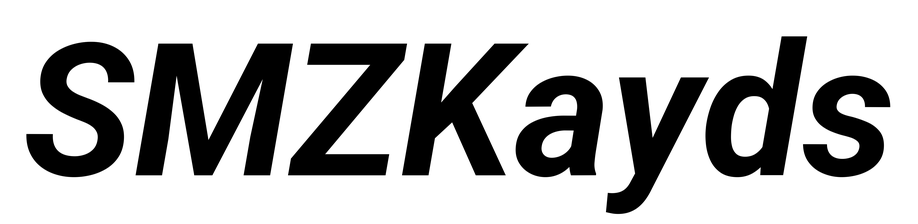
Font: Roboto-Italic_Bold_Italic